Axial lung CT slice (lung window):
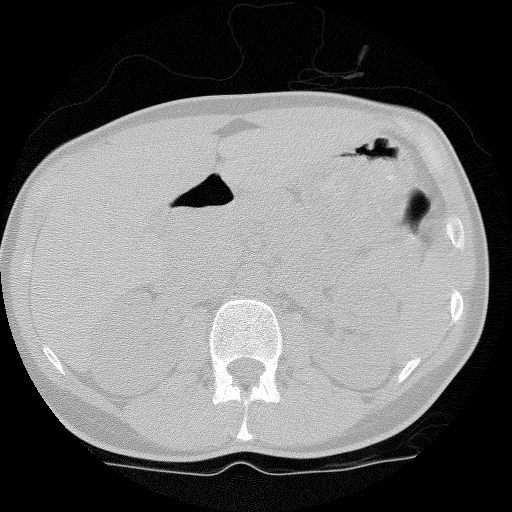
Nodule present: no